Question: I am connecting to localhost to consume json data. However, I am getting these errors as shown below:

I've tried the solution outlined here:
<URL>
And <URL>
And there's still the content-security policy error.
Side note: it's able to successfully get the json data from the localhost (status is 200 as a response) but it's not able to show on ember
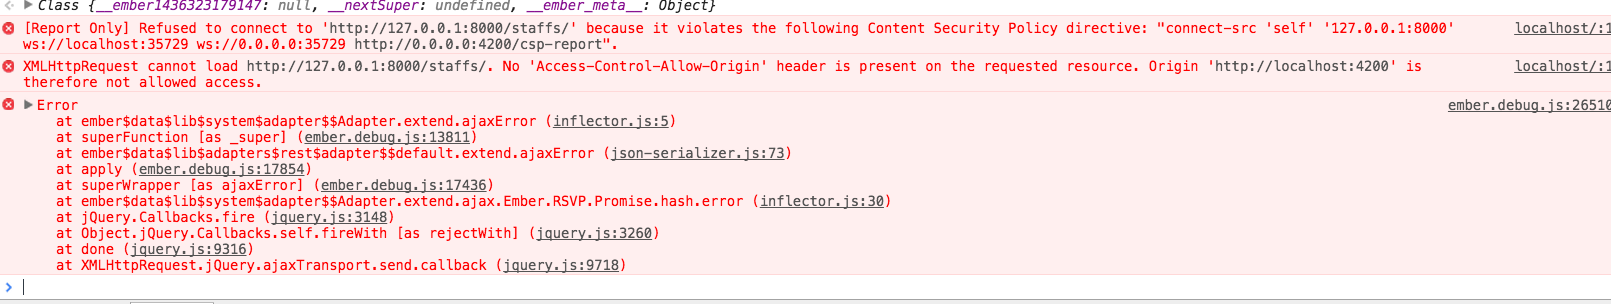
Answer: I was able to figure out what was causing the error, first I need to ensure that in my contentSecurityPolicy field stored in environment.js are the following
'''
contentSecurityPolicy: {
...
...
'connect-src': "'self' 127.0.0.1:8000"
...
}
'''
with no quotes on the server url. For the second error I was having, I followed this:
<URL>
Because I was using same port - was bound to run with problems in cross origin resource usage, I needed to tweak the server settings to accommodate same origin resource. Hope that helped someone.